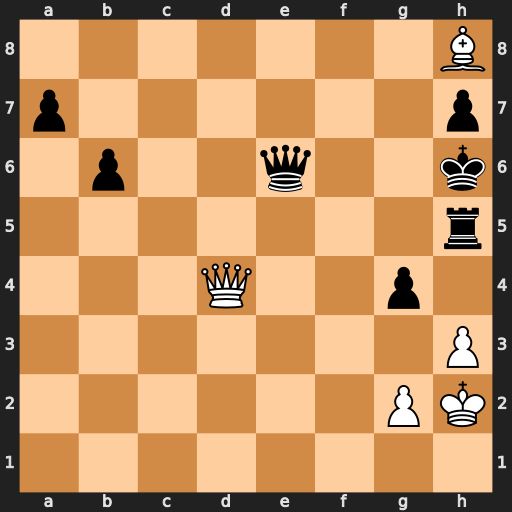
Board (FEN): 7B/p6p/1p2q2k/7r/3Q2p1/7P/6PK/8
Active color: w
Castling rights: -
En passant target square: -
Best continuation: Qg7#